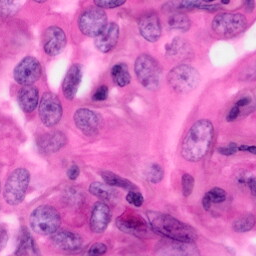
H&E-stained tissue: Pancreatic